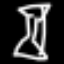
Label: hourglass